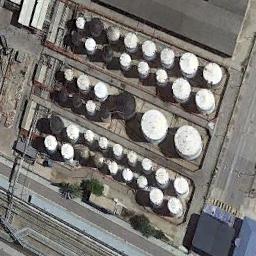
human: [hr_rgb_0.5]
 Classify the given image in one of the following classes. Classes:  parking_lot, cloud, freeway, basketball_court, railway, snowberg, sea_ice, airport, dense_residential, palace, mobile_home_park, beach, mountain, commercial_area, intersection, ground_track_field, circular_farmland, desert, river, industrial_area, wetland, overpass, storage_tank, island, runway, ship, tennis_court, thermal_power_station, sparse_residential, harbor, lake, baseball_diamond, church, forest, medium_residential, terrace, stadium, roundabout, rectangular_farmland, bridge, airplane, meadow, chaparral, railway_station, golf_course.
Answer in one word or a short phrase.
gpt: storage_tank